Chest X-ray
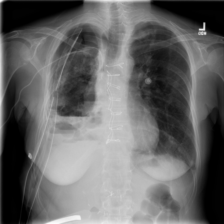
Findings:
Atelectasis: negative
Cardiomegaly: negative
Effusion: negative
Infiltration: negative
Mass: negative
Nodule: negative
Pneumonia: negative
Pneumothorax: negative
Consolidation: negative
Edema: negative
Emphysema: negative
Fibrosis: negative
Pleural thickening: negative
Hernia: negative